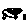
Label: tree